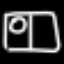
Label: square